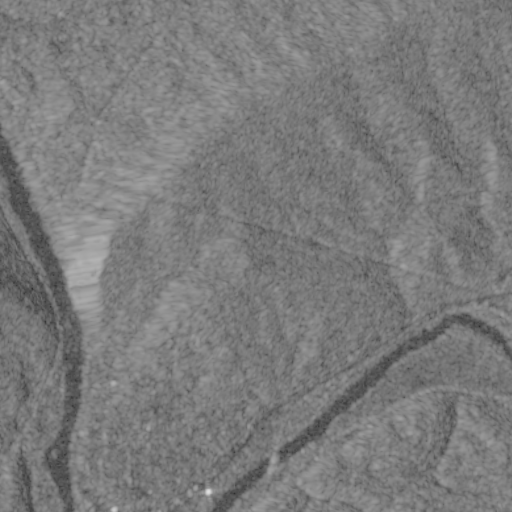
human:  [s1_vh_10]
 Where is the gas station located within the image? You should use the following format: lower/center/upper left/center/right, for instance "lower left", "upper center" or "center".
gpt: The gas station is located in the lower center of the image.
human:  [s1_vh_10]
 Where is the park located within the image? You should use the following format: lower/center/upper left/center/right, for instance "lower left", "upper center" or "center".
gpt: The park is located in the lower left of the image.
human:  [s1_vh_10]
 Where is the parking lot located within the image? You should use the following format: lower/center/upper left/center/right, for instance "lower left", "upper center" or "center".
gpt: The parking lot is located in the lower left of the image.
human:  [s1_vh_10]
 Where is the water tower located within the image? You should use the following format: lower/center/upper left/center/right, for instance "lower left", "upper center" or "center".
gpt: The water tower is located in the lower left of the image.
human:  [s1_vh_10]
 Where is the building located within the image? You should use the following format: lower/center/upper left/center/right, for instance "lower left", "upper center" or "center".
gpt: The building is located in the lower left of the image.
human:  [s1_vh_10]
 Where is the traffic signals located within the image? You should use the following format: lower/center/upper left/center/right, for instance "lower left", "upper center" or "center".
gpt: The traffic signals is located in the lower center of the image.
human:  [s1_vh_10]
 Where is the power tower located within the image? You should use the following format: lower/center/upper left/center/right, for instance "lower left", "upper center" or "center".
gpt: There is no power tower in the image.

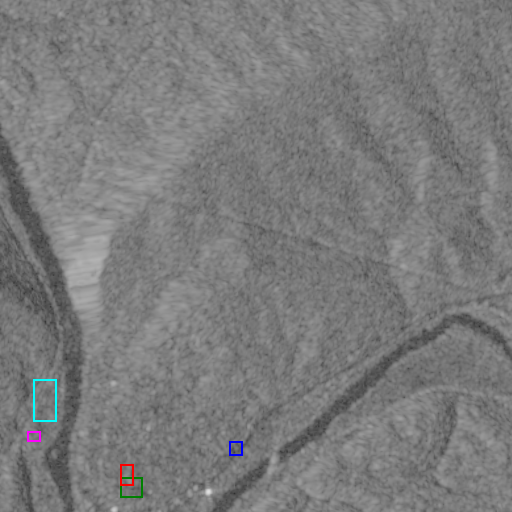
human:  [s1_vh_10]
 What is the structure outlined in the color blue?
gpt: The structure outlined in blue is a gas station.
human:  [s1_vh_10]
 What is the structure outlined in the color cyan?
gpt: The structure outlined in cyan is a park.
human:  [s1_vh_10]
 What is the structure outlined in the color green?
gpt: The structure outlined in green is a parking lot.
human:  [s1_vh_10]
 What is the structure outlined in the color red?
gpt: The structure outlined in red is a building.
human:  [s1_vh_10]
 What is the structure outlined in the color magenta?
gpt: The structure outlined in magenta is a building.
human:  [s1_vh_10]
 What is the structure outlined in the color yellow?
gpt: There is no yellow outline.